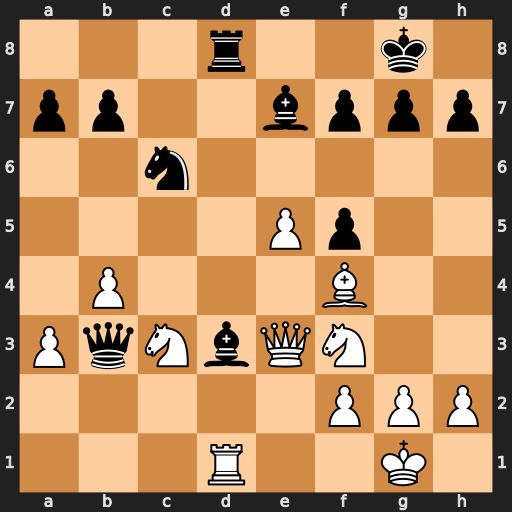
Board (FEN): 3r2k1/pp2bppp/2n5/4Pp2/1P3B2/PqNbQN2/5PPP/3R2K1
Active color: w
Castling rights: -
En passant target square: -
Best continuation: Rxd3 Rxd3 Qxd3